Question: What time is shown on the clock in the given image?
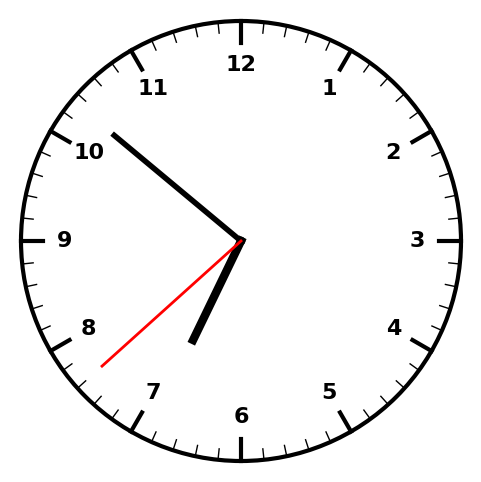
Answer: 06:51:38